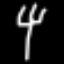
Label: fork